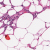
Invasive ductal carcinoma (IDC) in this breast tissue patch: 0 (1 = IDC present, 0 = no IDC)